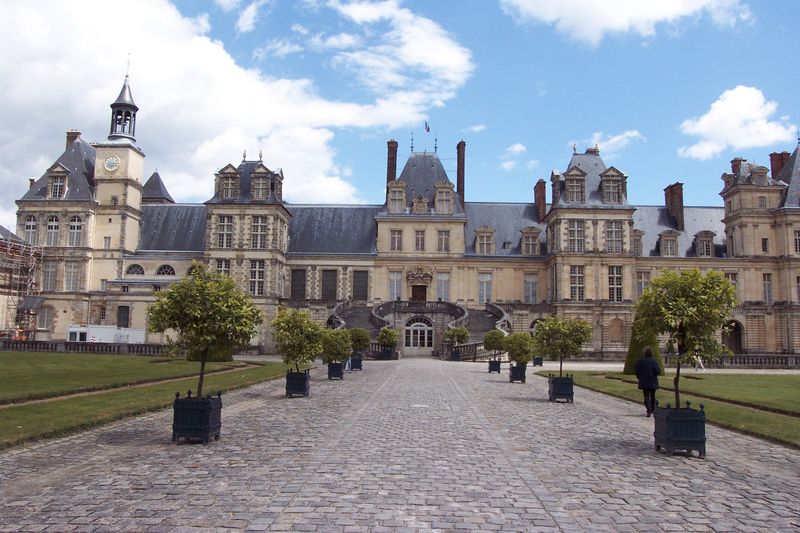
Titel: Schloss Fontainebleau unter Franz I.
Künstler: Gilles Le Breton
Standort: Fontainebleau, Schloss (EU - F)
Schlagwörter: himmel, wolken, bäume, fenster, frankreich, paris, straße, tür, gras, park, rasen, schloss, weg, architektur, barock, mensch, steine, sträucher, england, renaissance, schornstein, turm, garten, ansicht, bogen, fassade, pflaster, allee, treppe, treppen, uhr, foto, fotografie, bögen, eingang, gerüst, glockenturm, türme, palast, pflastersteine, glocke, risalit, manierismus, freitreppe, wien, london, geschoss, rundbogentür, beletage, blimentöpfe, ftreppen